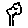
Label: tree